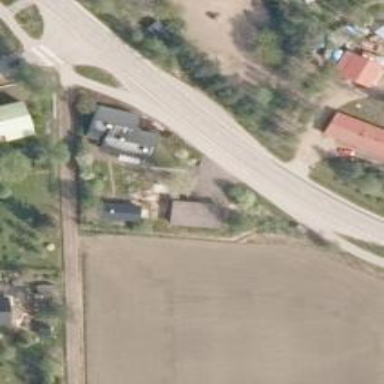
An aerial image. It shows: Asphalt cycleway.